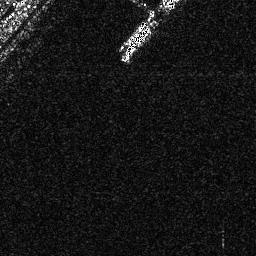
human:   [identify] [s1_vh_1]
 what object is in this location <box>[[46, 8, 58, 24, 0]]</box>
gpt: <ref>1 medium ship at the top</ref>